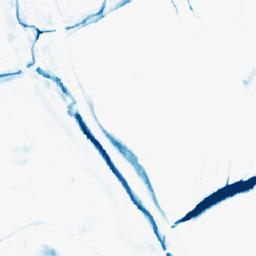
Category: morphological
Decomposition family: morphological_rect
Decomposition parameters: operation: closing
width: 5
height: 20
Upsampling method: area
Upsampling parameters: scale: 2
Upsampling scale: 2